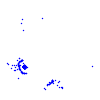
Particle: pion